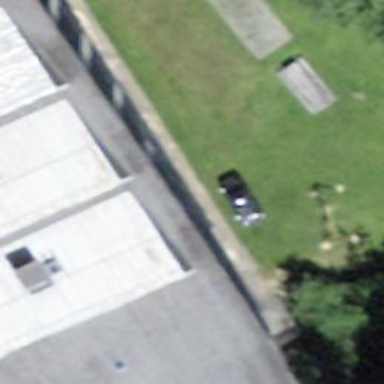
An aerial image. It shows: Part of building.